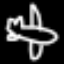
Label: airplane